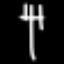
Label: fork